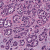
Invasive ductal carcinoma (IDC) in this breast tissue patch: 1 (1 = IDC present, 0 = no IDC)